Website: bh-photo
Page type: customer-info-address
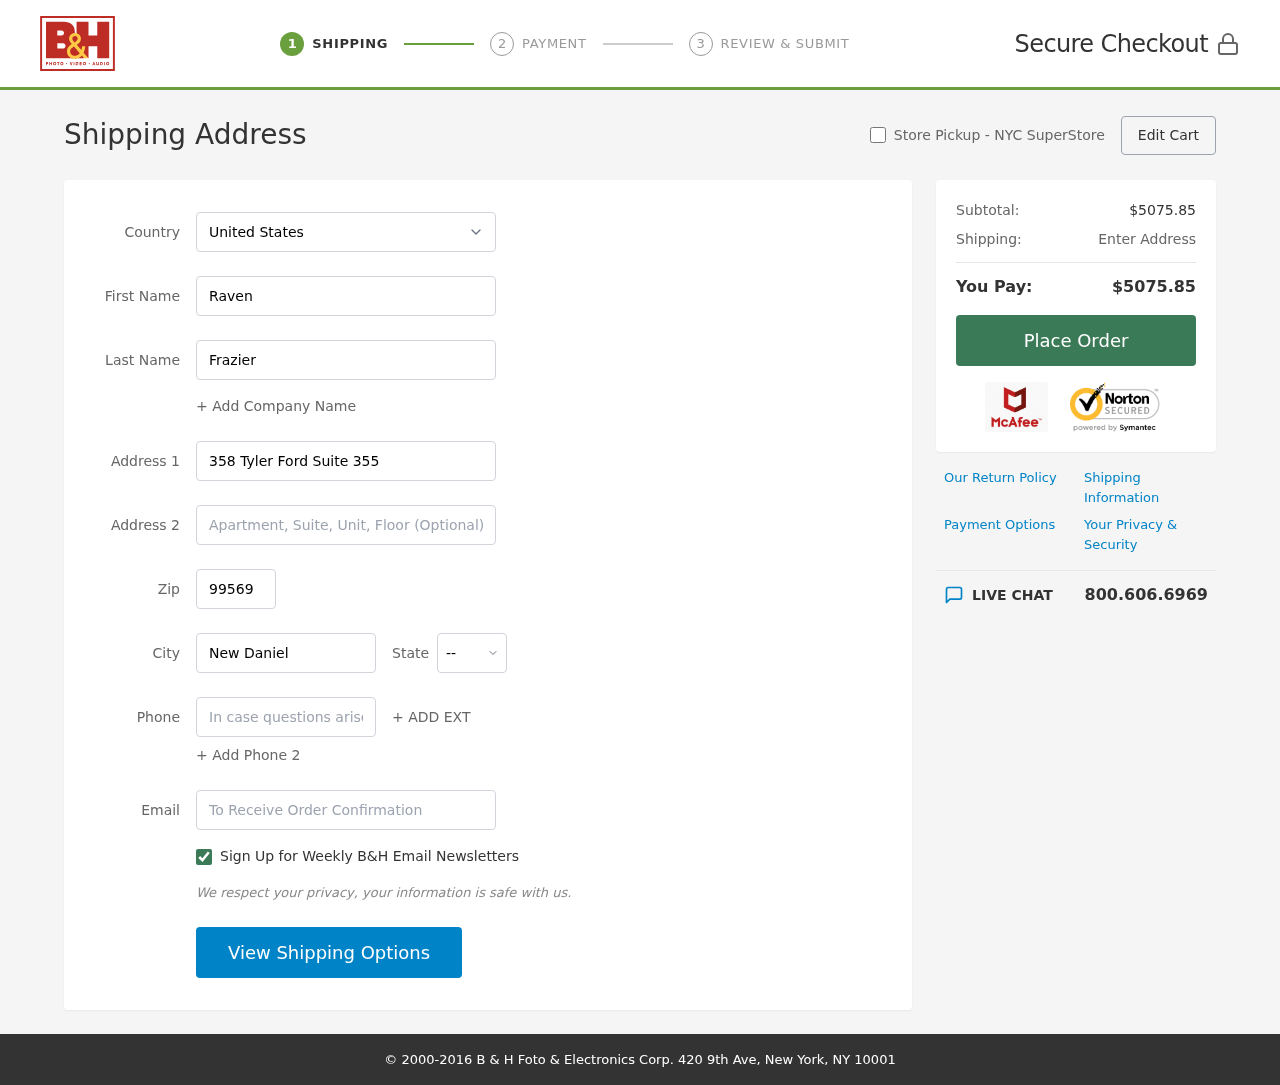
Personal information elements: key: PII_CITY
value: New Daniel
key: PII_COUNTRY
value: United States
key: PII_EMAIL
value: ravenfrazier@yahoo.com
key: PII_FIRSTNAME
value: Raven
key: PII_LASTNAME
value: Frazier
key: PII_PHONE
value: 8348208164
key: PII_POSTCODE
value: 99569
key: PII_STATE_ABBR
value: AS
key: PII_STREET
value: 358 Tyler Ford Suite 355
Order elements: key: ORDER_SUBTOTAL
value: $5075.85
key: ORDER_TOTAL
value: $5075.85